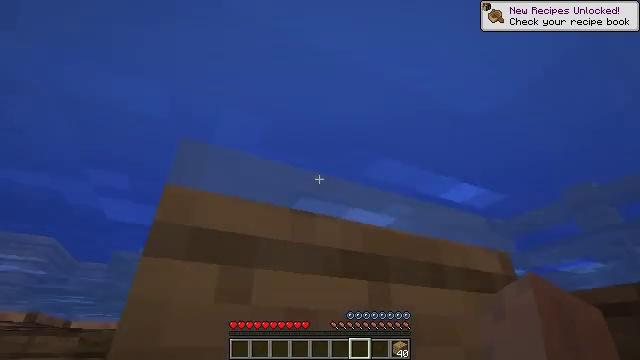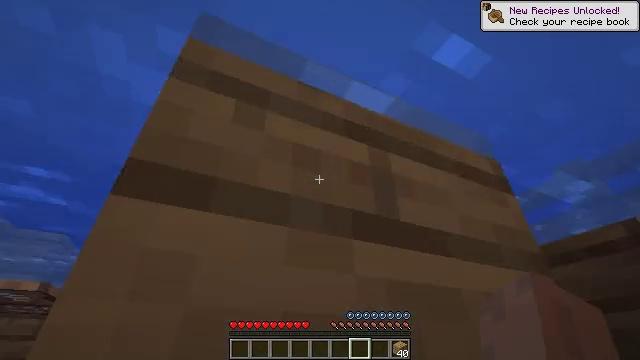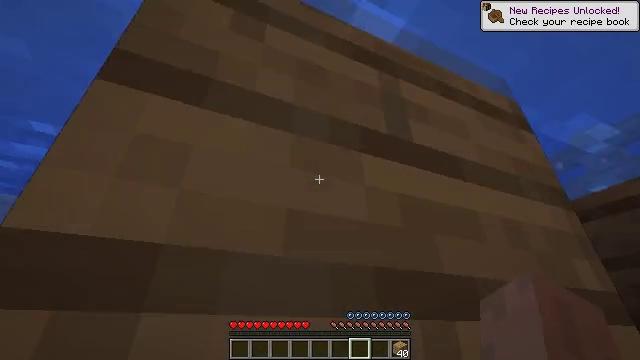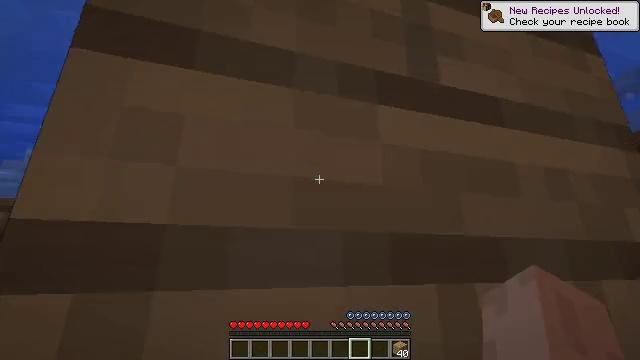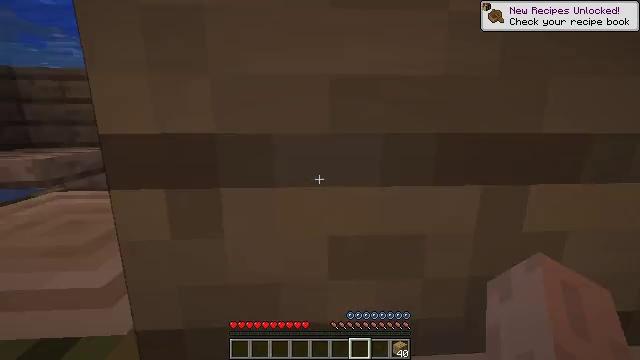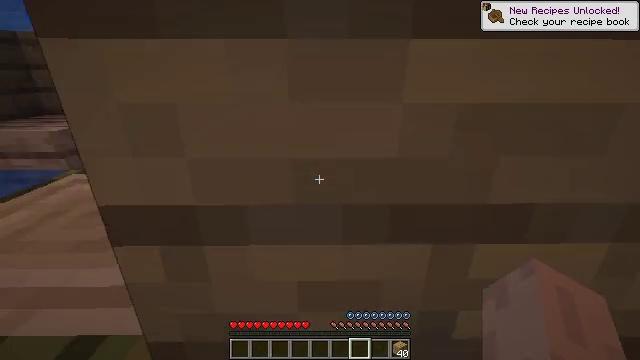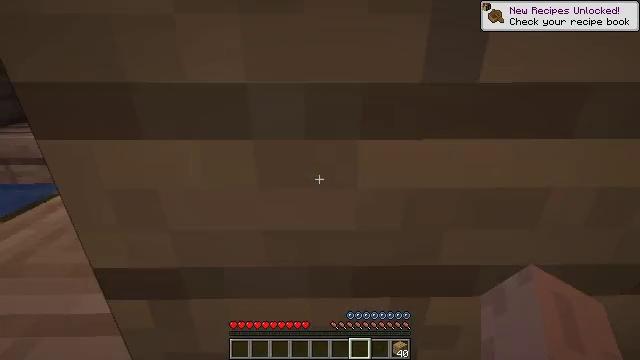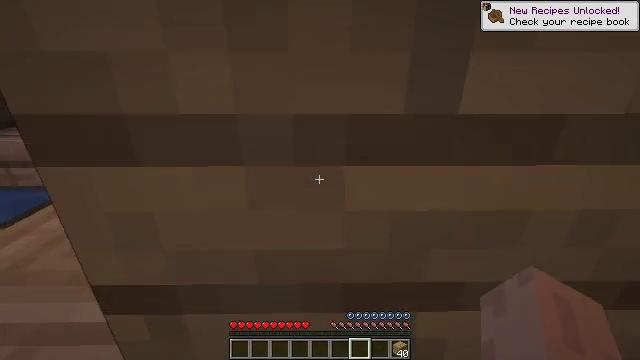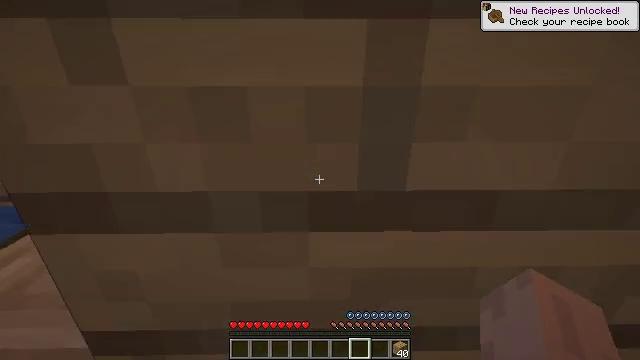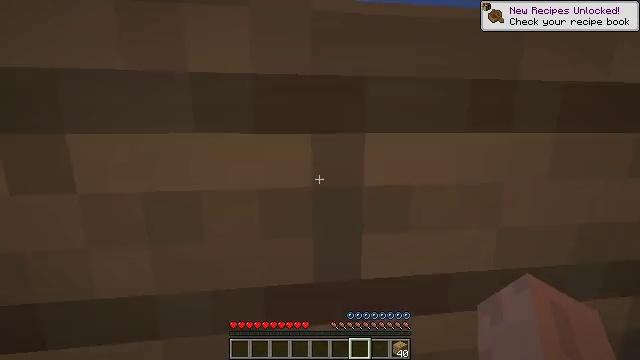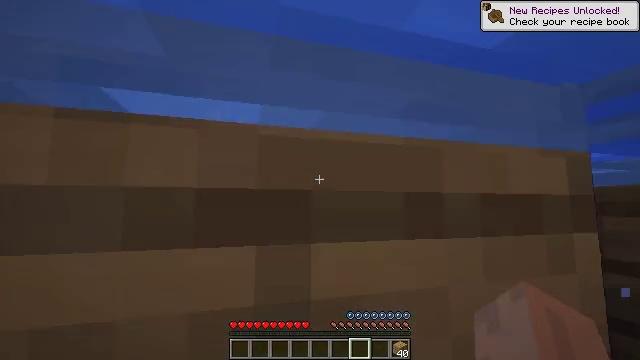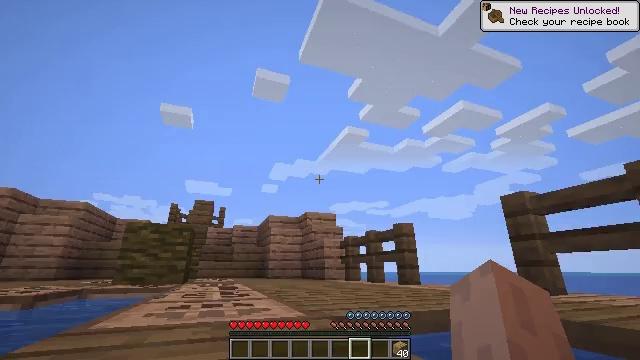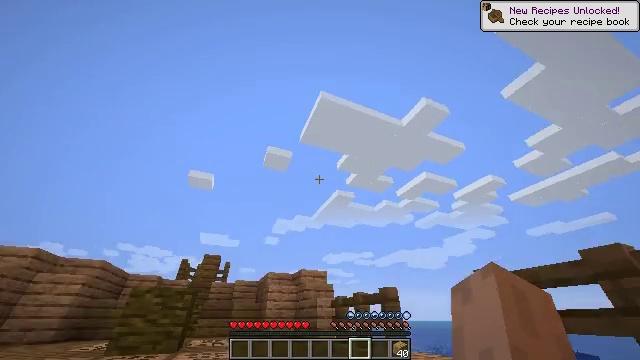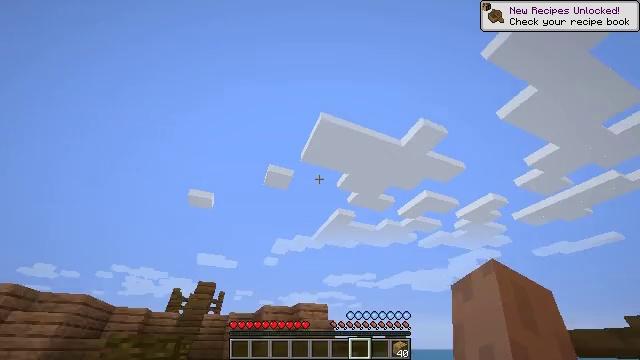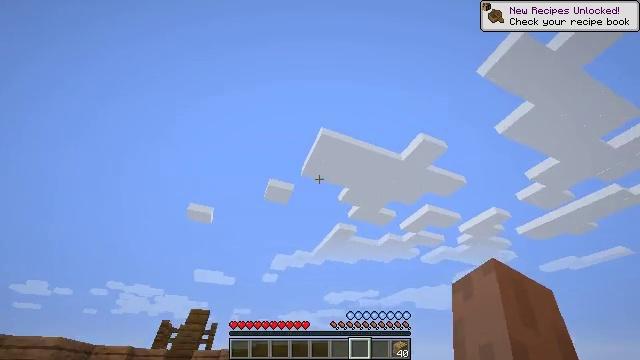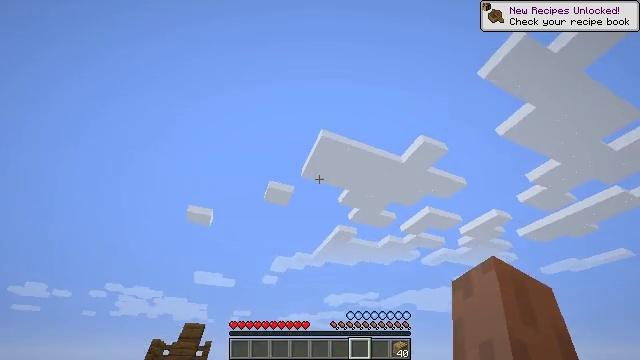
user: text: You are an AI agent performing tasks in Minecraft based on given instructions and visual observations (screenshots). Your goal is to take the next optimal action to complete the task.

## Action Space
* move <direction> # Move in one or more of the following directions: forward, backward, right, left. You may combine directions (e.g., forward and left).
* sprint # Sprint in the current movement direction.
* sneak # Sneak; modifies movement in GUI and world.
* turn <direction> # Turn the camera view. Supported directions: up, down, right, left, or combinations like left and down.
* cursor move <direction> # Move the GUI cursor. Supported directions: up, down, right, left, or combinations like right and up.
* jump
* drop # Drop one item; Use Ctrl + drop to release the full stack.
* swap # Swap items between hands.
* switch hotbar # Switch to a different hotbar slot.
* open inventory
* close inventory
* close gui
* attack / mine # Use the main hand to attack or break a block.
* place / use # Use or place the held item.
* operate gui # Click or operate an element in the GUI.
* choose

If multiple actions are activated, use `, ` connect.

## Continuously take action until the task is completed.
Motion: motion action
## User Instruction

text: Drop a suspicious stew.
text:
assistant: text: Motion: move forward, sprint, turn up, jump
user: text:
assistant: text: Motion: move forward, sprint, turn left and down, jump
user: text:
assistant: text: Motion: move forward, sprint, turn left and down, jump
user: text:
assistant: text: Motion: move forward, sprint, turn left and down, jump
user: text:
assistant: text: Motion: move forward, sprint, turn left and down, jump
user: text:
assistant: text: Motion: move forward, sprint, turn down, jump
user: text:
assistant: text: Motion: move forward, sprint, jump
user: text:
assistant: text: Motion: move forward, sprint, jump
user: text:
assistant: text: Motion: move forward, sprint, turn right and up, jump
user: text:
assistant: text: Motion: move forward, sprint, turn right and up, jump
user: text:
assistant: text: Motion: move forward, sprint, turn right and up, jump
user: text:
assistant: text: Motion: move forward, sprint, turn right and up, jump
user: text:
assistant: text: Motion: move forward, sprint, turn up, jump
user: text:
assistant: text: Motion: move forward, sprint, turn up, jump
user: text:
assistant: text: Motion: move forward, sprint, jump
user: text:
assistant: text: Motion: move forward, sprint, jump
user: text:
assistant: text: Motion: move forward, sprint, turn left and down, jump
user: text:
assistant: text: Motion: move forward, sprint, turn left and down, jump
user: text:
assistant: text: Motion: move forward, sprint, turn left and down, jump
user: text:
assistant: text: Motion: move forward, sprint, turn left and down, jump
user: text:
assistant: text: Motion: move forward, sprint, jump
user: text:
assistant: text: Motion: move forward, sprint, jump
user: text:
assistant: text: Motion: move forward, sprint, turn down, jump
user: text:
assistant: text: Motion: move forward, sprint, turn down
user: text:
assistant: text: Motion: move forward, sprint, turn down
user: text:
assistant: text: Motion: move forward, sprint
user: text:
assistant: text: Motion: move forward, sprint
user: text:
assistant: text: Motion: move forward, sprint, turn down, jump
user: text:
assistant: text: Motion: move forward, sprint, turn left and down, jump
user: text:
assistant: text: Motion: move forward, sprint, turn left and down, jump